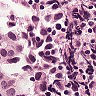
Metastatic tissue present: yes